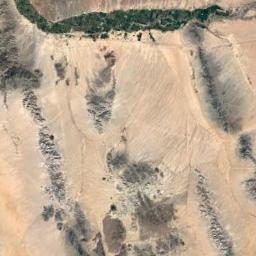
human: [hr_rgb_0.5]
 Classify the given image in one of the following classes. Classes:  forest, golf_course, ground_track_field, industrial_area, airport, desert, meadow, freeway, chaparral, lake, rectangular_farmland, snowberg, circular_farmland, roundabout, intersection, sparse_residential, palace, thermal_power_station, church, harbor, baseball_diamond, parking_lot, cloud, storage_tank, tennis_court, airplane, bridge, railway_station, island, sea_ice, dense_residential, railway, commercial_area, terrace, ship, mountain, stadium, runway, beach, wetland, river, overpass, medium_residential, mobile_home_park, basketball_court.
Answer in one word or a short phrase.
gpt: desert